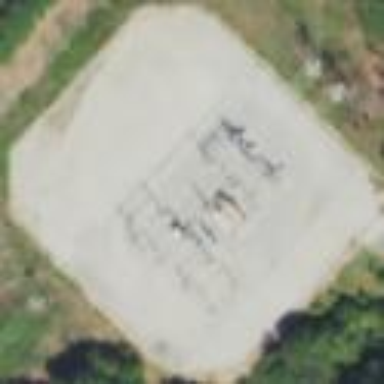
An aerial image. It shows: Distribution power substation secured by fence.